Question: I'm working on a project where I need to login to an intranet website and fetch some data. There are several examples around about how to login to a website through a program, however I'm unable to use those examples as the website pops up a (Windows Security) login dialog box as following:

I tried Selenium IDE in Firefox and tried to export the test case in C#, it doesn't record the login action for the site.
Can anyone help me with this?
Solution:
Following is the code I've arrived at after getting help.
'''
String siteUrl = "http://XXXXXXXXXXXXXXX";
String downLoadPageUrl = "http://XXXXXXXXXXXXXXX/Search.aspx";
String mainPageUrl = @"http://XXXXXXXXXXXXXXX/Main.aspx";
String UserName = "aUserName";
String Password = "aPassword";
String Domain = "aDomain";
NetworkCredential myCred = new NetworkCredential(UserName, Password, Domain);
CredentialCache myCache = new CredentialCache();
myCache.Add(new Uri(siteUrl), "NTLM", myCred);
NameValueCollection parameters = new NameValueCollection();
parameters.Add("ExcelExport","true");
WebClient wc = new WebClient();
wc.Credentials = myCache;
Stream sr = wc.OpenRead(siteUrl);
wc.OpenRead(mainPageUrl);
byte[] response = wc.UploadValues(downLoadPageUrl, parameters);
WebHeaderCollection whc = wc.ResponseHeaders;
String excelName = whc["Content-Disposition"];
outputFile = excelName.Split('=')[1];
outputFile = String.Format("{0}\{1}", Path.GetTempPath(), outputFile);
File.WriteAllBytes(outputFile,response);
'''
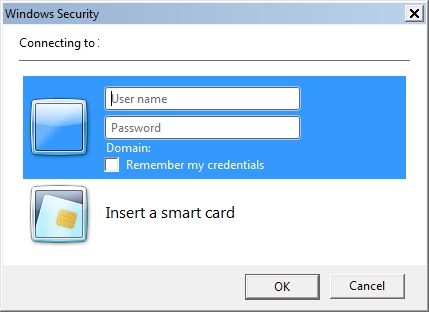
Answer: You can use the PowerShell WebClient and your current session
'''
$webclient = new-object System.Net.WebClient
$credCache = new-object System.Net.CredentialCache
$creds = new-object System.Net.NetworkCredential("username","password")
$credCache.Add("url", "Basic", $creds)
$webclient.Credentials = $credCache
'''
and just <URL> inside your C# code.
Another way is by using <URL> since it supports:
> Manipulate windows and processesInteract with all standard windows controls